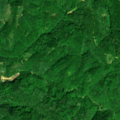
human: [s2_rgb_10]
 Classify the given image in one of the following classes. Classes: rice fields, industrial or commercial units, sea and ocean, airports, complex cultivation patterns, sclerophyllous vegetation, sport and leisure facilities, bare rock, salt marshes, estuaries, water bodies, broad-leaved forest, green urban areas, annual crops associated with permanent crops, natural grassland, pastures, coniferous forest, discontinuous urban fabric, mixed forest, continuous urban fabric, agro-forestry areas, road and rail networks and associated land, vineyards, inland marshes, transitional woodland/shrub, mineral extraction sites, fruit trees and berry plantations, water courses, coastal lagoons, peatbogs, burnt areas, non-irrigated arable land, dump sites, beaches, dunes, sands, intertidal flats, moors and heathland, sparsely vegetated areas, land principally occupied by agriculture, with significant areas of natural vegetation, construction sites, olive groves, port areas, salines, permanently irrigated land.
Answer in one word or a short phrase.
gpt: land principally occupied by agriculture, with significant areas of natural vegetation, broad-leaved forest